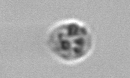
Label: Amoeba